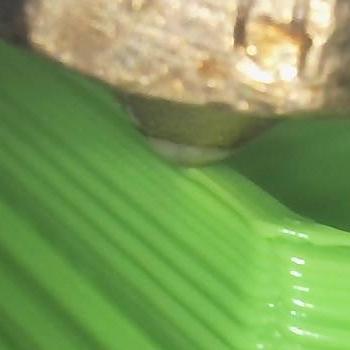
Flow rate: 44%